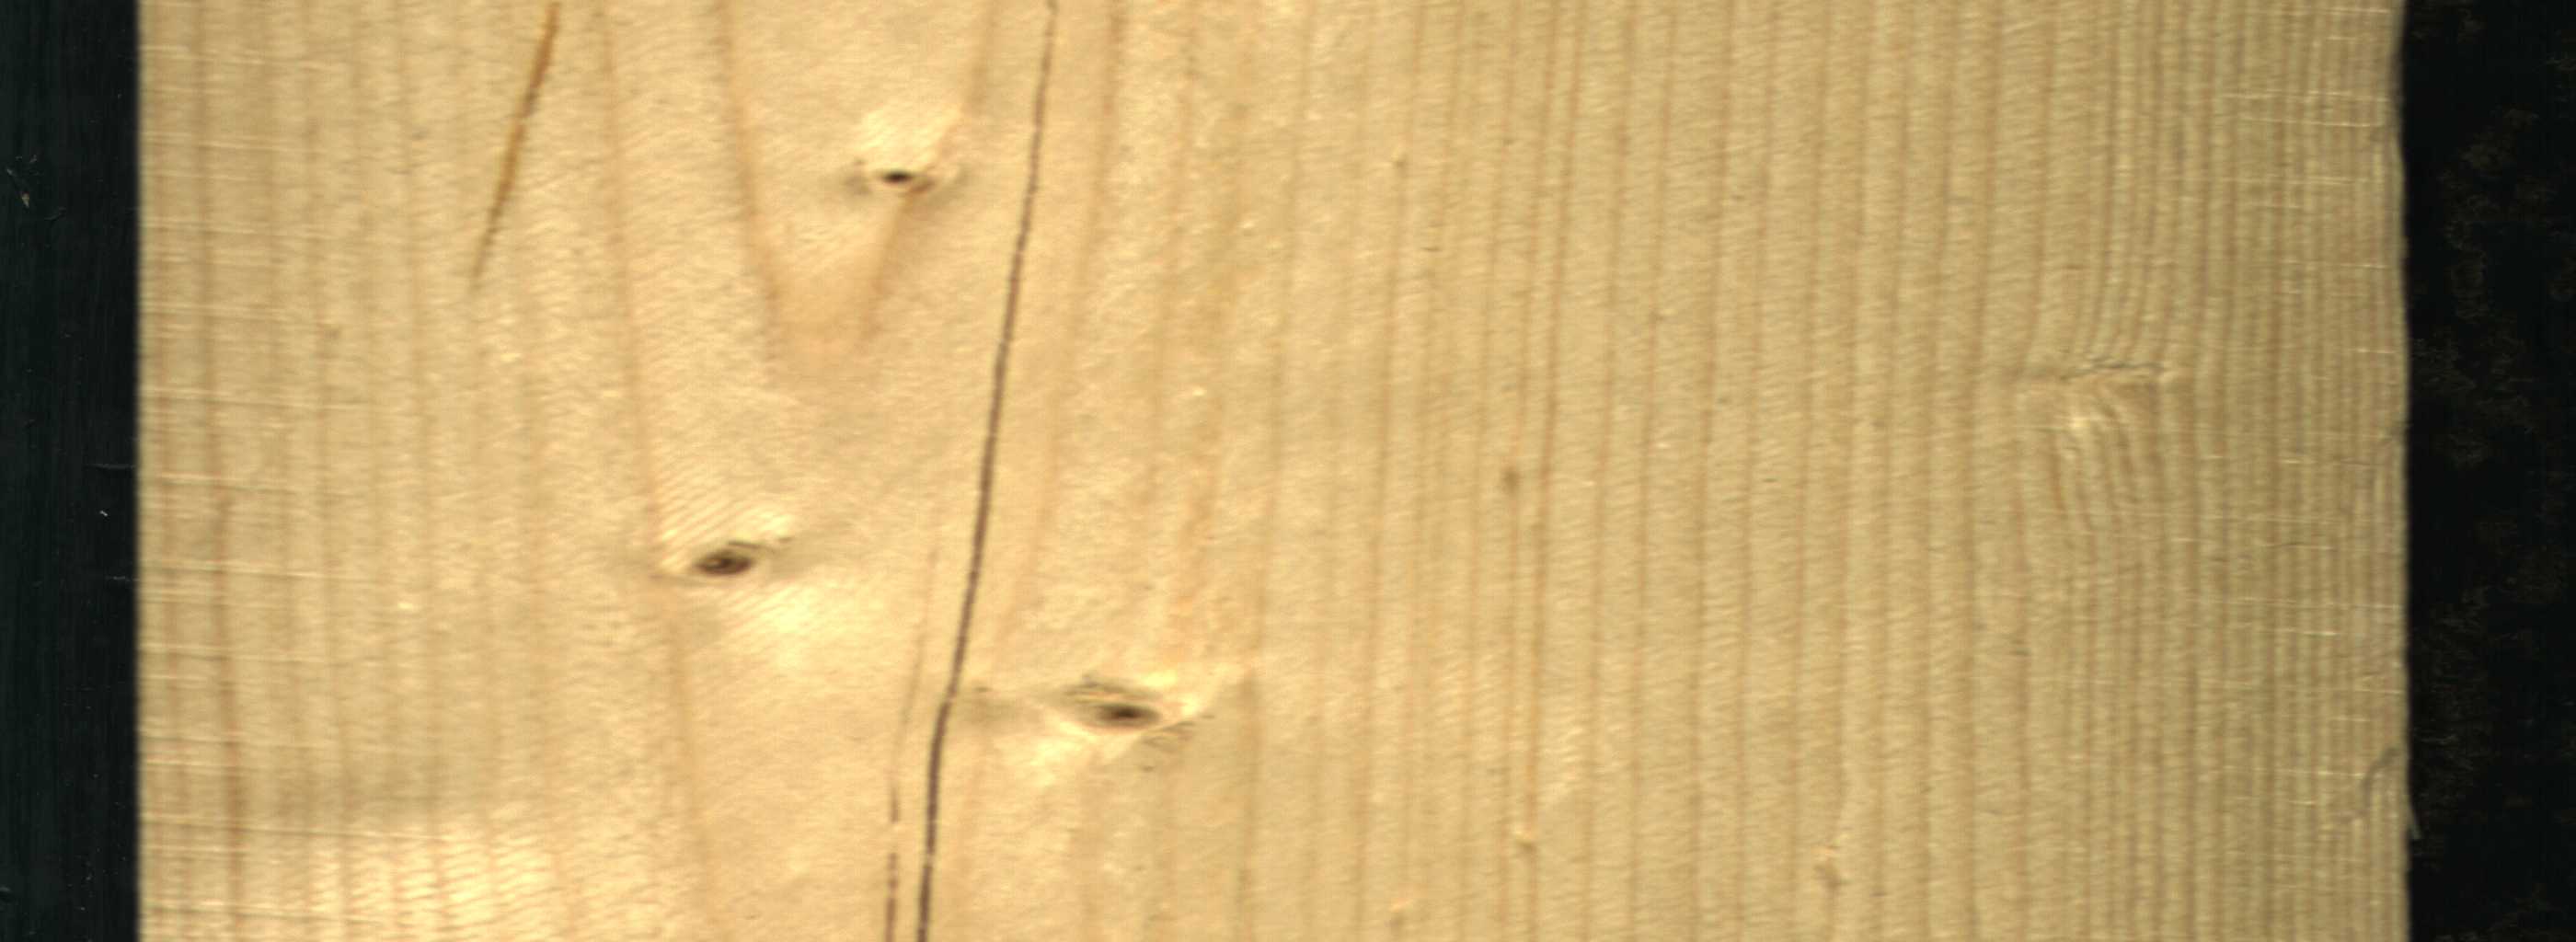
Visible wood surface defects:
resin
Crack
Live_Knot
Live_Knot
Live_Knot